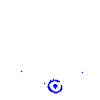
Particle: proton